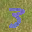
Label: 3